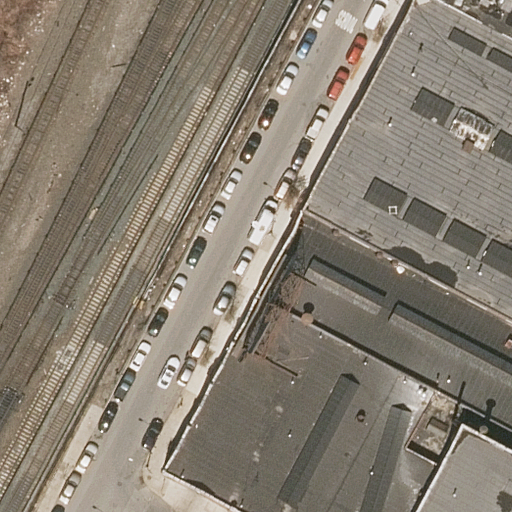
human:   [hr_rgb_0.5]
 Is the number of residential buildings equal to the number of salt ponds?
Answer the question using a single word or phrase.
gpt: no

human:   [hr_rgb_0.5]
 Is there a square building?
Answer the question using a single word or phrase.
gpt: no

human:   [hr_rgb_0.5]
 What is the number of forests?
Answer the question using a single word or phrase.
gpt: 0

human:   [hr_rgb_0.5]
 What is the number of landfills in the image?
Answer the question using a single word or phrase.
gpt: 0

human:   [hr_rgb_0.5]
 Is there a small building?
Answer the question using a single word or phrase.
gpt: no

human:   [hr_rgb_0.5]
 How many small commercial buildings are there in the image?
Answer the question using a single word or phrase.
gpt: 0

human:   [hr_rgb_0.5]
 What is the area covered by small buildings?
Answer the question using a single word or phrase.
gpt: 0m2

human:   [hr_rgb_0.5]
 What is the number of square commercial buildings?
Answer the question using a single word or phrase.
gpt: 0

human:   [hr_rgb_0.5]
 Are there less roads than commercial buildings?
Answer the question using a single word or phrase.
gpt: no

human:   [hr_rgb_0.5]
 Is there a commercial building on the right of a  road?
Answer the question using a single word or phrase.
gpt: no

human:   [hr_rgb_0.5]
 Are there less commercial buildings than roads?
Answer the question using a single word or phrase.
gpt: yes

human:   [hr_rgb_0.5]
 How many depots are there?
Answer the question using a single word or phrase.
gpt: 0

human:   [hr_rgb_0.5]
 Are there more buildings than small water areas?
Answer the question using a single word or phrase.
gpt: yes

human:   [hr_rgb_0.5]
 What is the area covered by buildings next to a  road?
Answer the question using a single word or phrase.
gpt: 625m2

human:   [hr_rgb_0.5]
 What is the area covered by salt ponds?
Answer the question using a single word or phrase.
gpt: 0m2

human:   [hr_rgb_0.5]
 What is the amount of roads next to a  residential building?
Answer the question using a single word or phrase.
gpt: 2

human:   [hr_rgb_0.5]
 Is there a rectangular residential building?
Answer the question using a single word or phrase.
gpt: yes

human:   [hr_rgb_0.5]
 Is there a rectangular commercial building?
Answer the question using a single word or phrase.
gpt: no

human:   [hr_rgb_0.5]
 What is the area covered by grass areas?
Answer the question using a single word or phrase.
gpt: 0m2

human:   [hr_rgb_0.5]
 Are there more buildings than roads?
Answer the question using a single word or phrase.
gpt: no

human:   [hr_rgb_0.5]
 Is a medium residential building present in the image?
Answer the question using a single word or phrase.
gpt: yes

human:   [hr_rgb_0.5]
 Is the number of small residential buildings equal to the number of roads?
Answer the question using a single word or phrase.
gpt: no

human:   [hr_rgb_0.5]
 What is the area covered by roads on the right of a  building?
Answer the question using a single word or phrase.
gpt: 0m2

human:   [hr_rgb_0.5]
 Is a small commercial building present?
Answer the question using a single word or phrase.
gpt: no

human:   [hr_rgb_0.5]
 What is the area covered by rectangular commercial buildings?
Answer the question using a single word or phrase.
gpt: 0m2

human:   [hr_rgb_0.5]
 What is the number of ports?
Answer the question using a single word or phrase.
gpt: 0

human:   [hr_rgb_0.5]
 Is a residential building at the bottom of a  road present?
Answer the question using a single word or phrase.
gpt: yes

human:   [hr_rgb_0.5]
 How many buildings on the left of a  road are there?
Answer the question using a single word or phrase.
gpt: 0

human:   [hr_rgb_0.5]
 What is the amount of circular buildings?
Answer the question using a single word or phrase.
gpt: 0

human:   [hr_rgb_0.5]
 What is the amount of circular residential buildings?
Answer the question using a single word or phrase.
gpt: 0

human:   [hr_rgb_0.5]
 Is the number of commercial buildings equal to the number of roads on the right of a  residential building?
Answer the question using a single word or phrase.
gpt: yes

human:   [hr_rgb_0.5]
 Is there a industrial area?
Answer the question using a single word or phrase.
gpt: no

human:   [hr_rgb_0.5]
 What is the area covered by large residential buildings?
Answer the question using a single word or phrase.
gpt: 0m2

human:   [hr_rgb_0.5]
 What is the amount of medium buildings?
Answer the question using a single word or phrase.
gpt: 2

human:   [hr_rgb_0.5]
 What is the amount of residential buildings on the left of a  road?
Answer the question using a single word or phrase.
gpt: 0

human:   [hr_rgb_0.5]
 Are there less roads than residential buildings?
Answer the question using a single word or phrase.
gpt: no

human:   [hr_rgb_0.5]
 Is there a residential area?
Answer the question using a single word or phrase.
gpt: no